Field crop: maize
Growth stage: 2
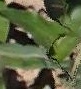
Species: maize